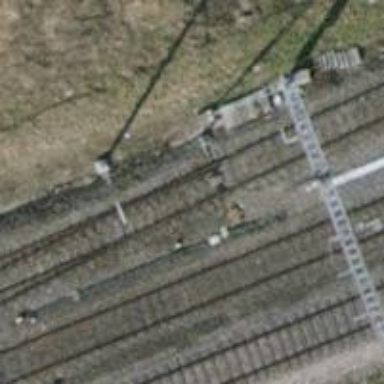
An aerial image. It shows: Railway switch.